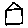
Label: house